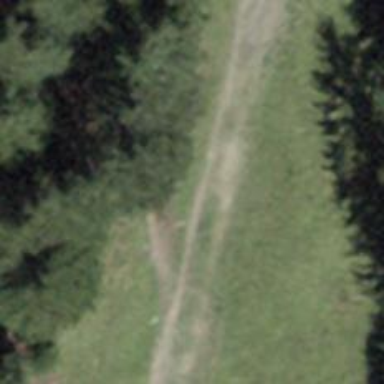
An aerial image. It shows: Path with grade 2 fine gravel surface.